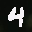
Label: 4